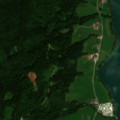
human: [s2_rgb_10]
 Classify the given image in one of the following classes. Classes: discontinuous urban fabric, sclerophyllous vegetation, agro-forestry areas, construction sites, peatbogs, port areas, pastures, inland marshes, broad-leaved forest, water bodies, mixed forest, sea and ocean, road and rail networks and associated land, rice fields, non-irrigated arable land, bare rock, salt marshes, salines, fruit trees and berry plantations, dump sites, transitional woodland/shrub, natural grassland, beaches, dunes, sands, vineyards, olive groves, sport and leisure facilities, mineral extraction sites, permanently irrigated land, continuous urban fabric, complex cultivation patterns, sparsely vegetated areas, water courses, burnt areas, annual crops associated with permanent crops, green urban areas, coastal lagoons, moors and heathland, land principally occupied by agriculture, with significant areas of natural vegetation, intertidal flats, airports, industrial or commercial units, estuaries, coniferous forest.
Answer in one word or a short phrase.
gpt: pastures, coniferous forest, mixed forest, water bodies